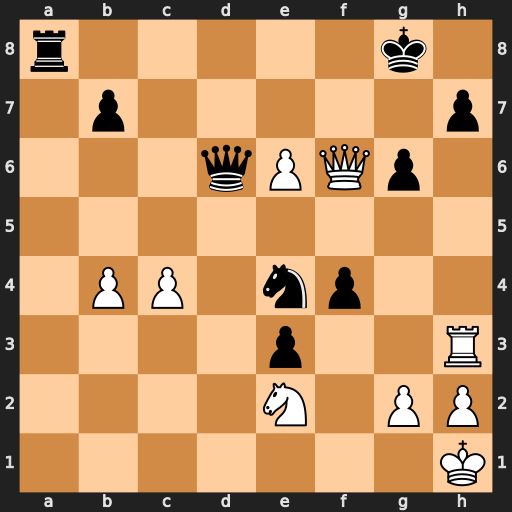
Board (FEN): r5k1/1p5p/3qPQp1/8/1PP1np2/4p2R/4N1PP/7K
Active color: w
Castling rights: -
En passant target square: -
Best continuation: Qf7+ Kh8 Qxh7#